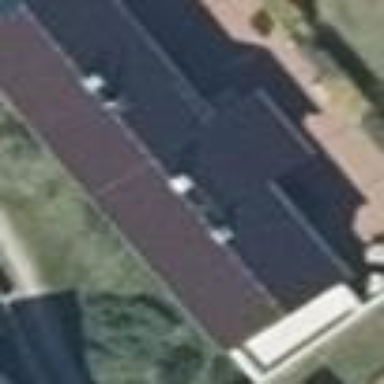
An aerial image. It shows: Building with gabled roof. The roof is maroon in color and oriented along the structure.